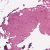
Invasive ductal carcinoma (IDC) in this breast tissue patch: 0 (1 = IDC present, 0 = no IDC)